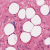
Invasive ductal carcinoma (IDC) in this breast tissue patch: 0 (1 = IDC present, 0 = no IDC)